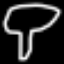
Label: mushroom